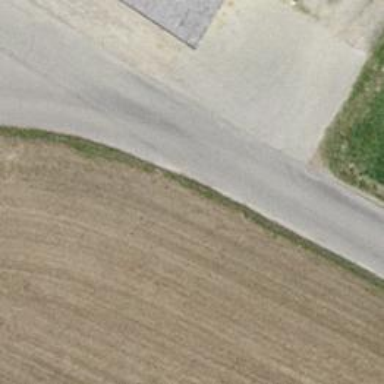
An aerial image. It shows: Compacted track with grade 5 tracktype.